Fundus camera: zeiss
Shooting center: fovea
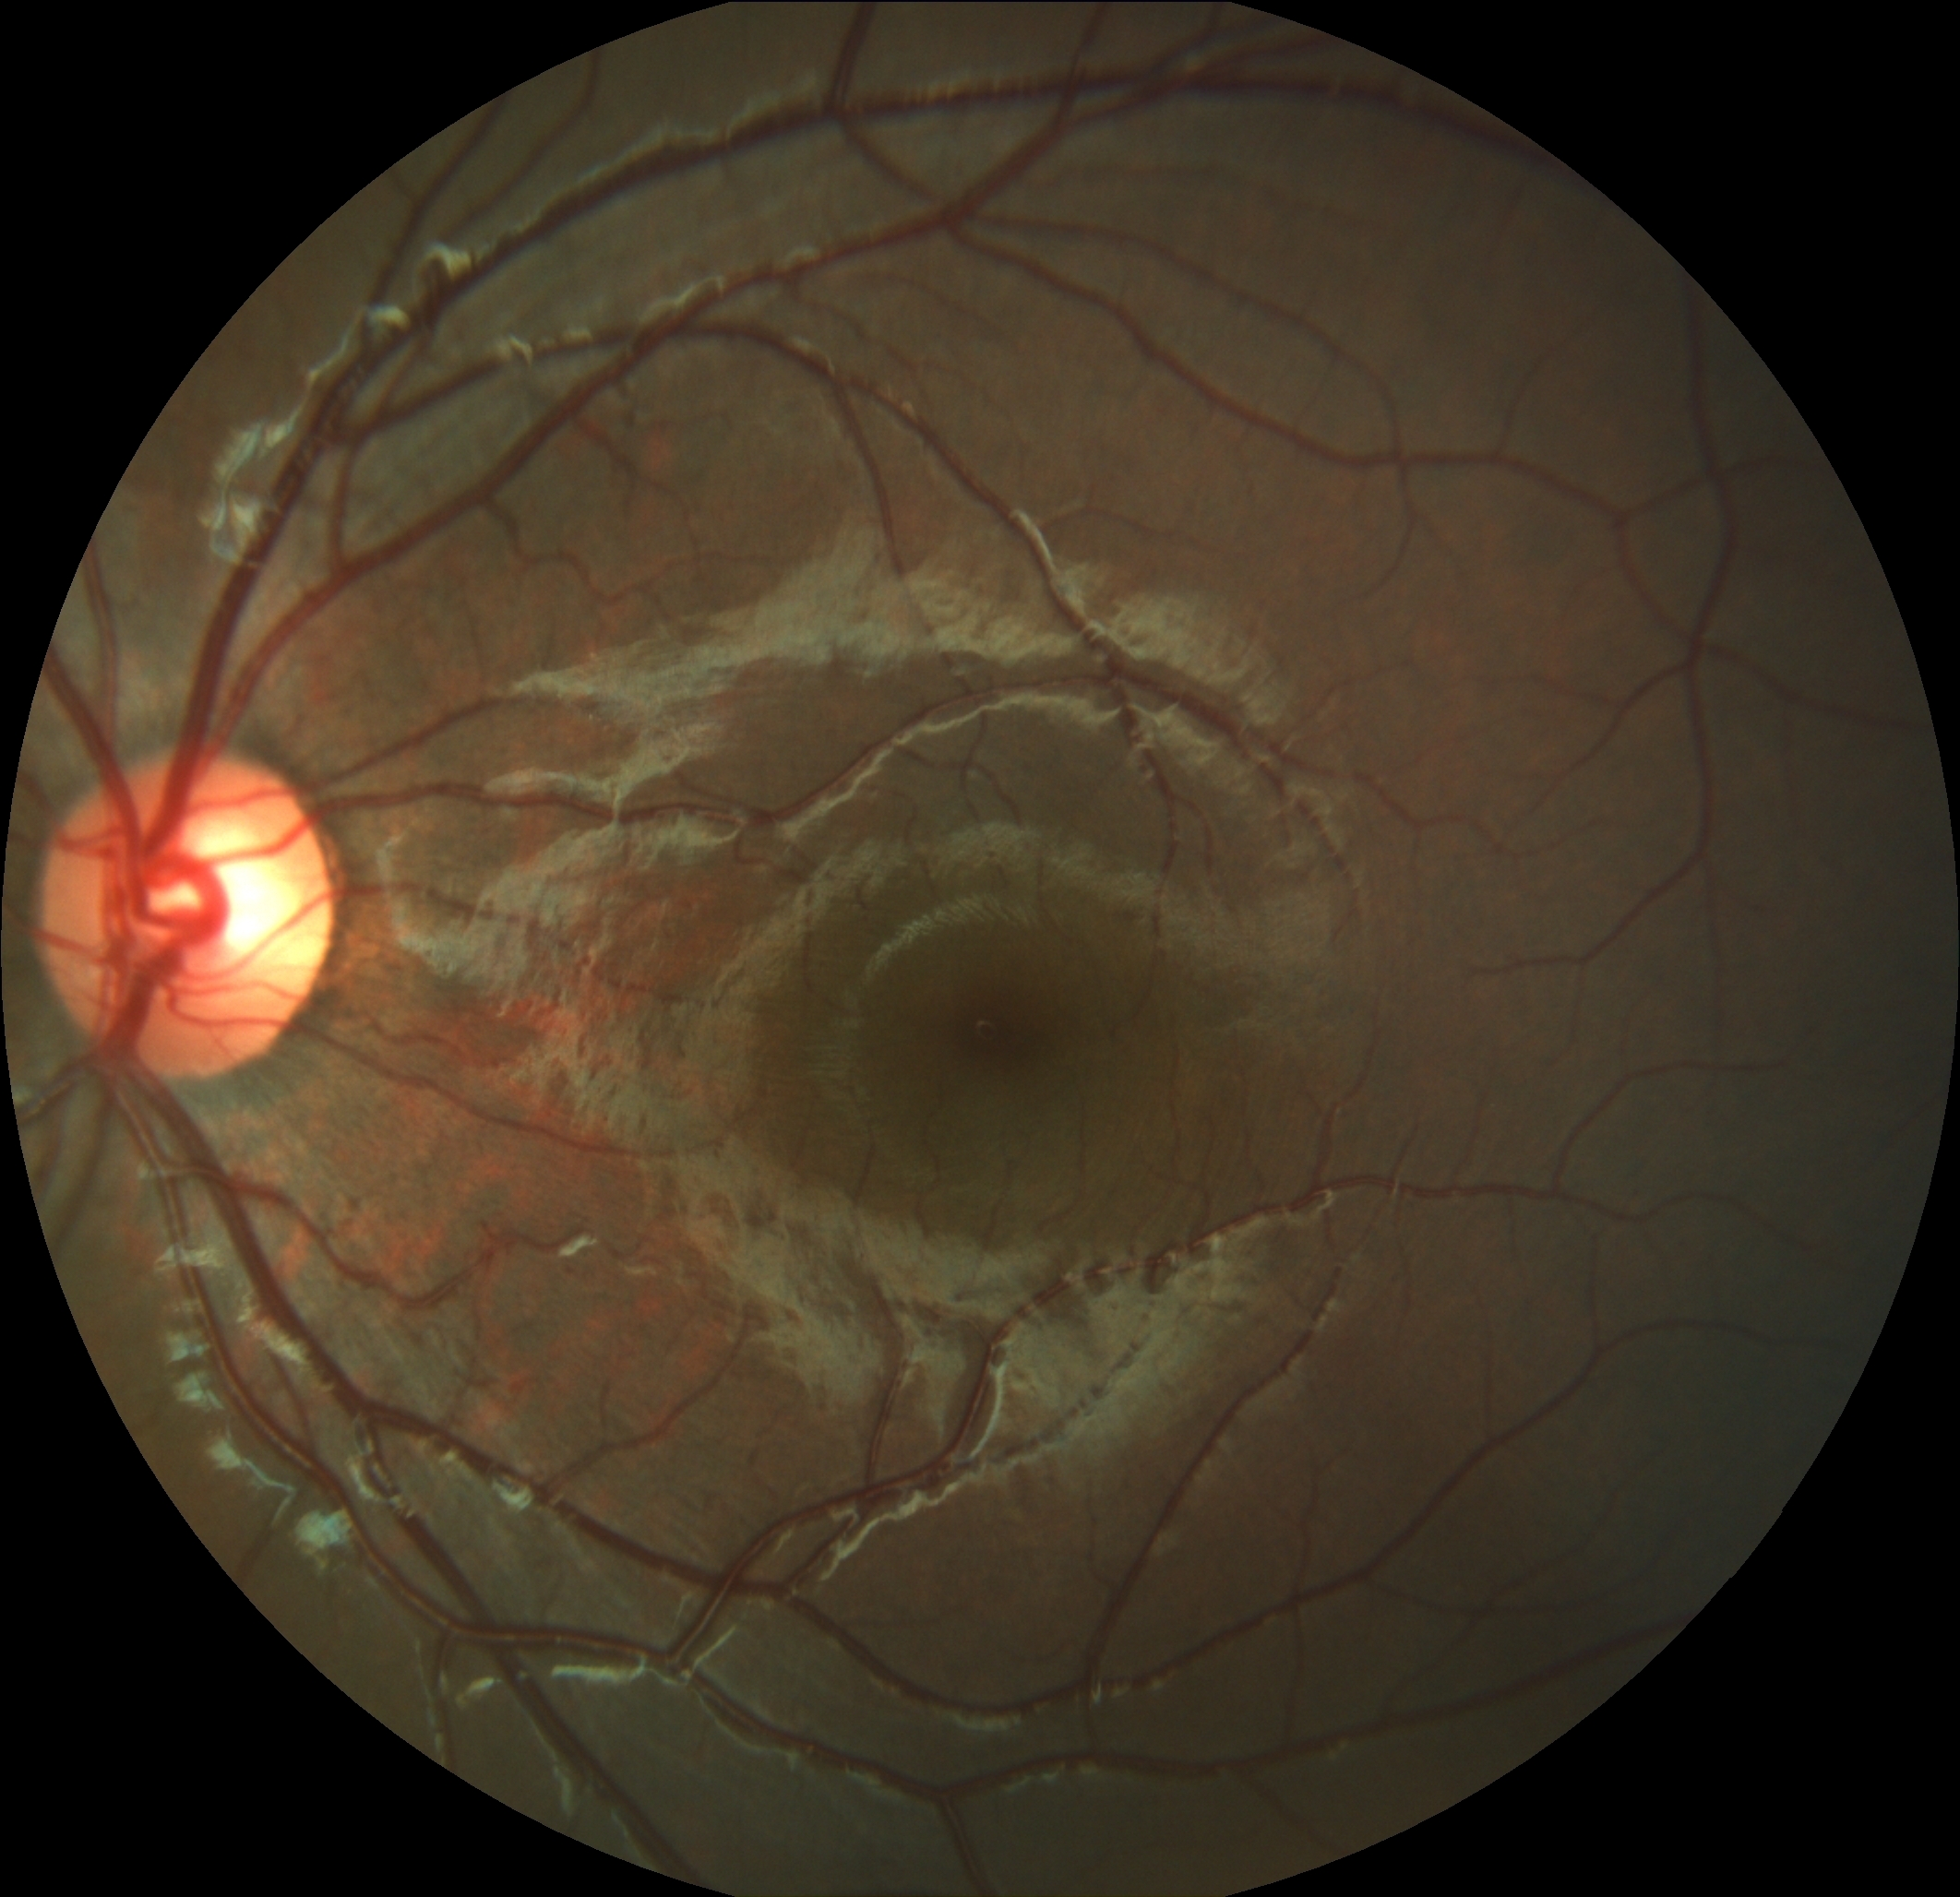
Pathologic myopia: no
Patchy retinal atrophy: absent
Retinal detachment: absent